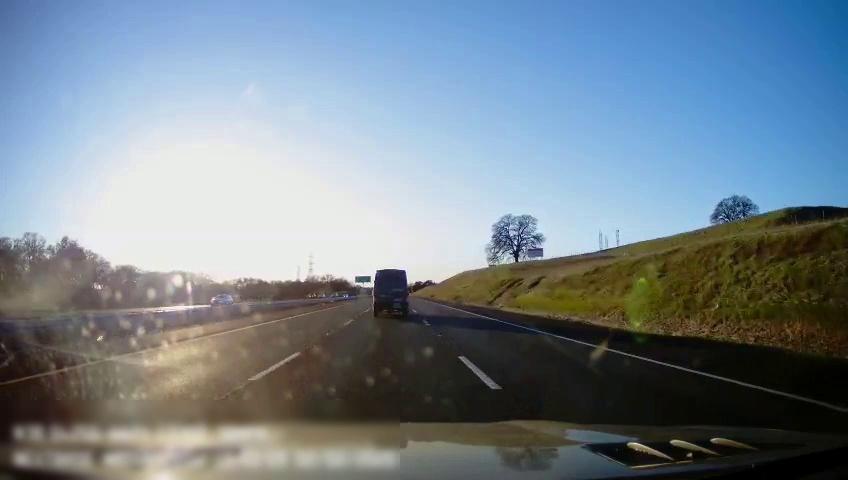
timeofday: Day
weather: Cloudy
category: Drivable Space
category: Drivable Space
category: Vehicles | Car
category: Vehicles | Van
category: Lanes | Alternate Lane
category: Lanes | Current Lane
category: Lanes | Current Lane
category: Lanes | Alternate Lane
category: Traffic | Signs